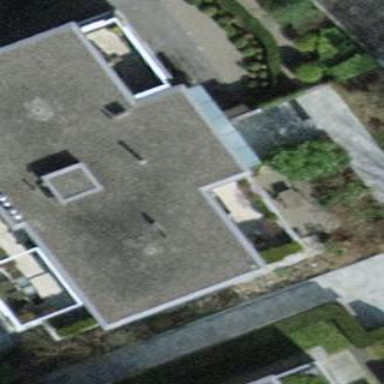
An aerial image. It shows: Balcony as part of building.